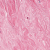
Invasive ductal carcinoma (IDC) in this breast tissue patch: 0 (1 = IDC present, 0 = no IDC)